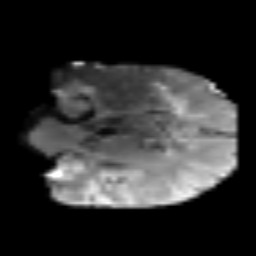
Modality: T2w
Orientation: coronal
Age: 40
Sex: male
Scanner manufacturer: siemens
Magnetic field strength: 3 T
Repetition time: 3.2 s
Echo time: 0.081 s